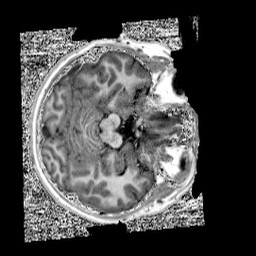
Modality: UNIT1
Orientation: axial
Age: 11
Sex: female
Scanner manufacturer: siemens
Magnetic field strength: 3 T
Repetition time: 4 s
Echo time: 0.00303 s